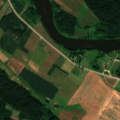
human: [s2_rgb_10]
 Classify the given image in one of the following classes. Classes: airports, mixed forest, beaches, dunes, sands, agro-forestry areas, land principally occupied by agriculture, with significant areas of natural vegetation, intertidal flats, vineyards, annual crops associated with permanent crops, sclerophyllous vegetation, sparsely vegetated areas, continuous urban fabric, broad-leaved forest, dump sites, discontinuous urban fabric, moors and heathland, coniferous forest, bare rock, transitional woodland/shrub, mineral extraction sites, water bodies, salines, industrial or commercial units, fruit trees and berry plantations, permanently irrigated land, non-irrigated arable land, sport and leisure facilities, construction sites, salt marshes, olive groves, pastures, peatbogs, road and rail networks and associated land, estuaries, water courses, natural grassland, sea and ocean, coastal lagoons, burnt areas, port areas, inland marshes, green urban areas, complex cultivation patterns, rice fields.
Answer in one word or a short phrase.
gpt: non-irrigated arable land, complex cultivation patterns, land principally occupied by agriculture, with significant areas of natural vegetation, coniferous forest, mixed forest, transitional woodland/shrub, water courses